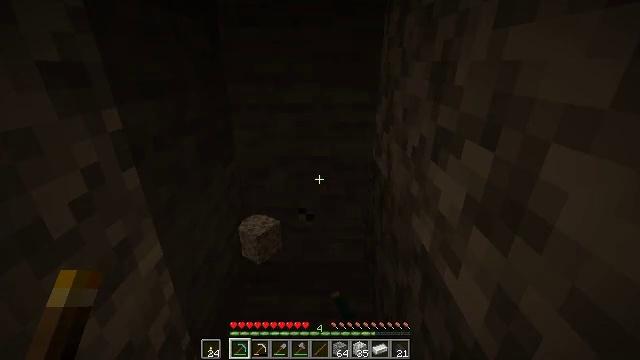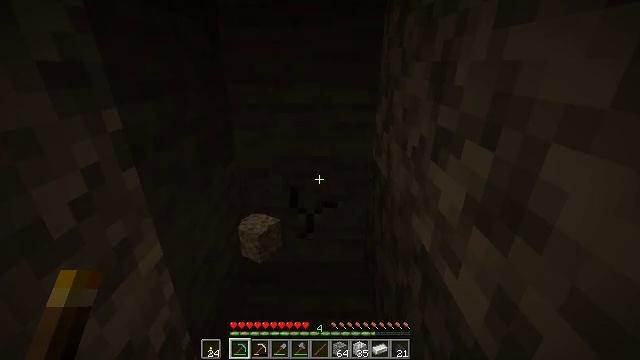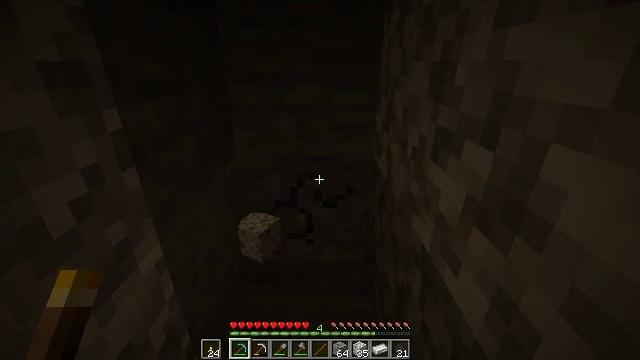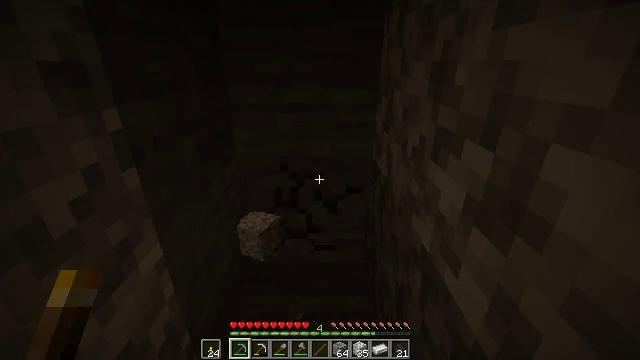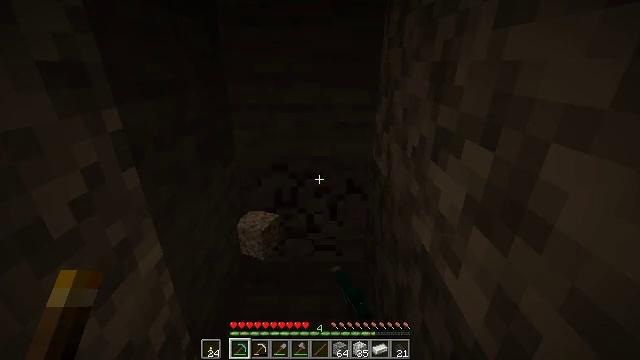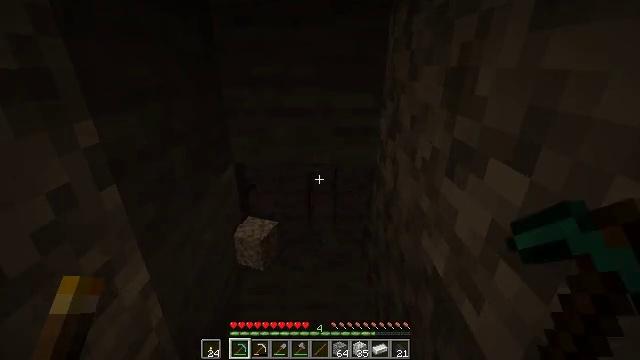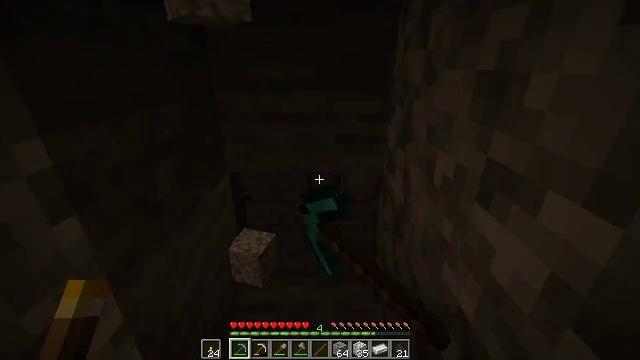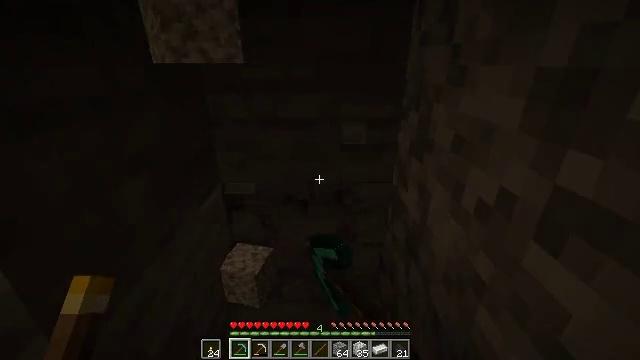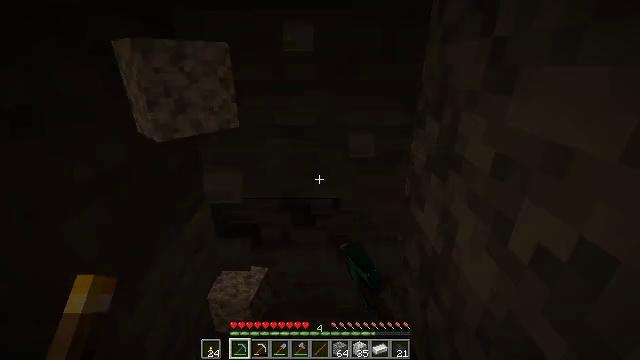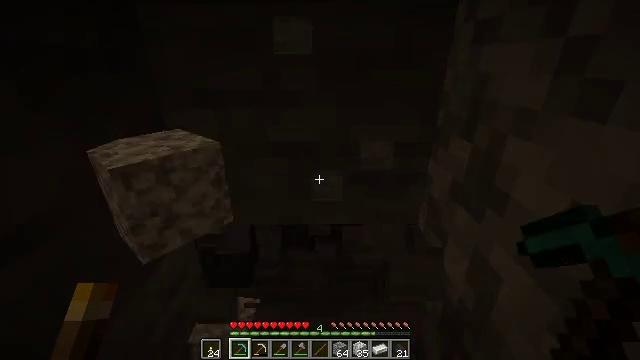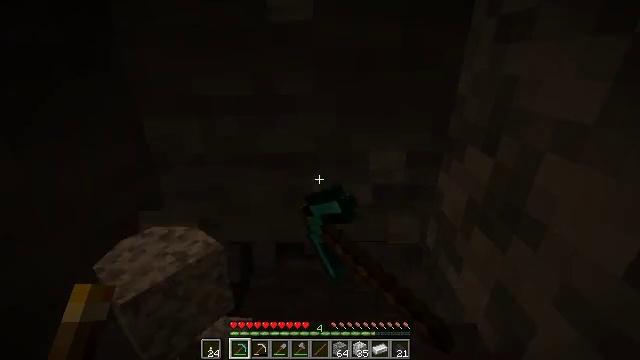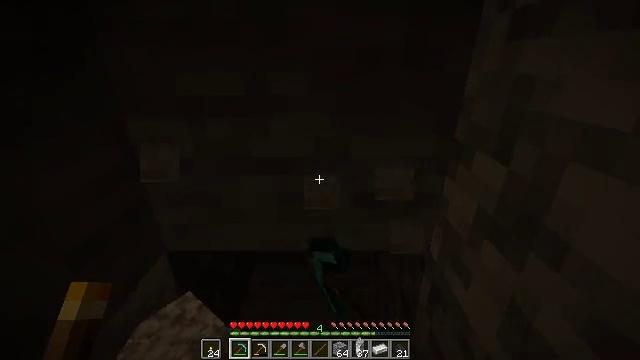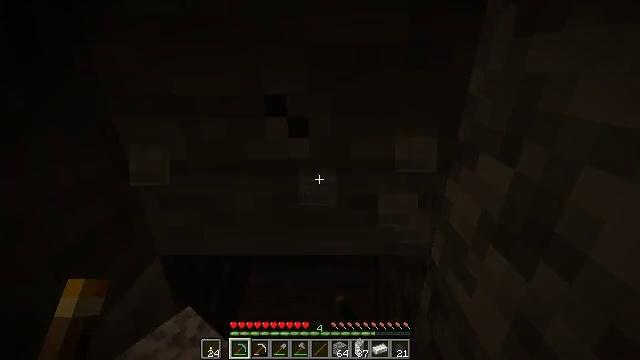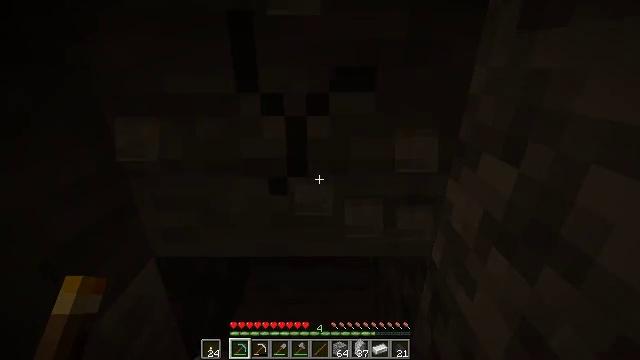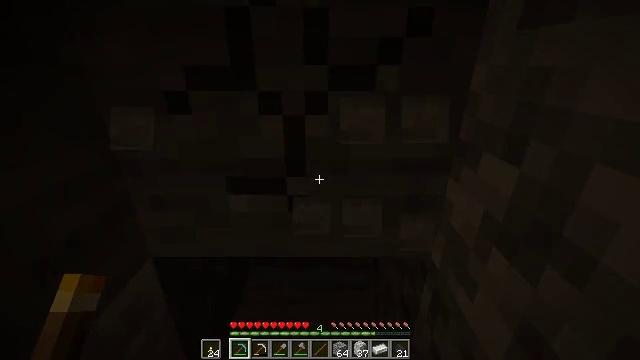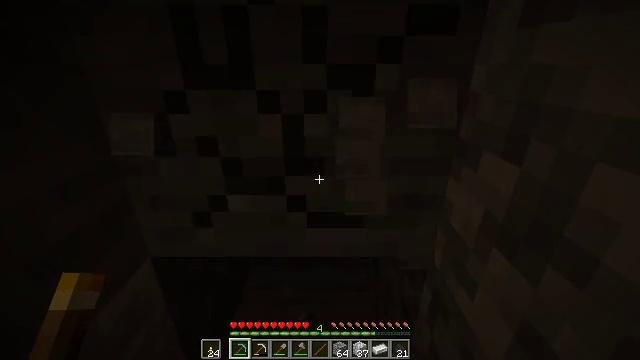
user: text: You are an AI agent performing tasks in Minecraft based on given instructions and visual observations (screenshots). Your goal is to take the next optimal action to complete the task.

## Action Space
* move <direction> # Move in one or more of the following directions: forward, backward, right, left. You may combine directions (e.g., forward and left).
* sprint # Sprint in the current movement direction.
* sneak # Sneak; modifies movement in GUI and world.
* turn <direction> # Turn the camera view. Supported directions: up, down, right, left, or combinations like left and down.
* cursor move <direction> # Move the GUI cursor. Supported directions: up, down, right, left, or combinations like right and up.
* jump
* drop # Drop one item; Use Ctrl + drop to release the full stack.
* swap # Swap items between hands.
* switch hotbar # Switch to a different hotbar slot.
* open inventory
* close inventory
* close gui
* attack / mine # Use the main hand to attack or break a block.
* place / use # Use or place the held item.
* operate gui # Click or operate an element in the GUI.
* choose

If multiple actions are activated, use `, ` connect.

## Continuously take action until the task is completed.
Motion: motion action
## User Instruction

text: Get granite from underground.
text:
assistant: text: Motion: attack / mine
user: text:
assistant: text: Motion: attack / mine
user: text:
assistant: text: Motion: attack / mine
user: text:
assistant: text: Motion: move forward, attack / mine
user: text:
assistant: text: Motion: move forward, attack / mine
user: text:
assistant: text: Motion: move forward, attack / mine
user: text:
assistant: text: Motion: move forward, attack / mine
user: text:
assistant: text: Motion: move forward, attack / mine
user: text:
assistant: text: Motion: attack / mine
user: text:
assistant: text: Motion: attack / mine
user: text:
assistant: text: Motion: attack / mine
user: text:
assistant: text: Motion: attack / mine
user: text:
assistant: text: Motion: attack / mine
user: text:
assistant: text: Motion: attack / mine
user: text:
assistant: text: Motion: attack / mine
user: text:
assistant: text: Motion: attack / mine
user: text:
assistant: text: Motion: attack / mine
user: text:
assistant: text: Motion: attack / mine
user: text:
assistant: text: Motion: attack / mine
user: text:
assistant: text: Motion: attack / mine
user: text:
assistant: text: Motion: attack / mine
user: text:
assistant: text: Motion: attack / mine
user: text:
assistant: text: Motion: attack / mine
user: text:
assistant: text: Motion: attack / mine
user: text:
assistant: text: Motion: attack / mine
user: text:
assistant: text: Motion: attack / mine
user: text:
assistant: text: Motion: attack / mine
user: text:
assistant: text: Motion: attack / mine
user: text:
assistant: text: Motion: attack / mine
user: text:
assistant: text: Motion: move forward, attack / mine